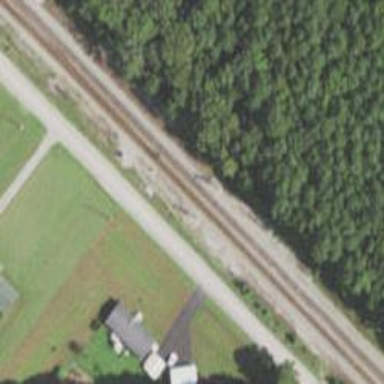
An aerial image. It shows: Railway signal.